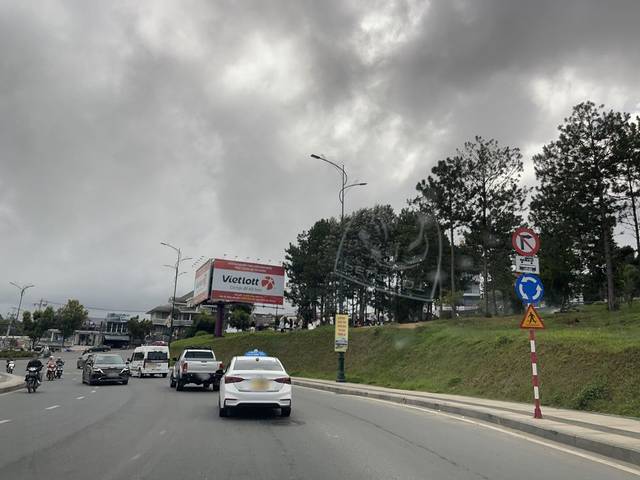
Region: Vietnam
Coordinates: 11.95, 108.453